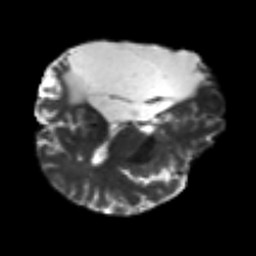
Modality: T2w
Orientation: axial
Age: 52
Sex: male
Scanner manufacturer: siemens
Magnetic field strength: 3 T
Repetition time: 7.3 s
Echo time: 0.087 s